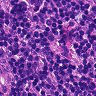
Metastatic tissue present: no